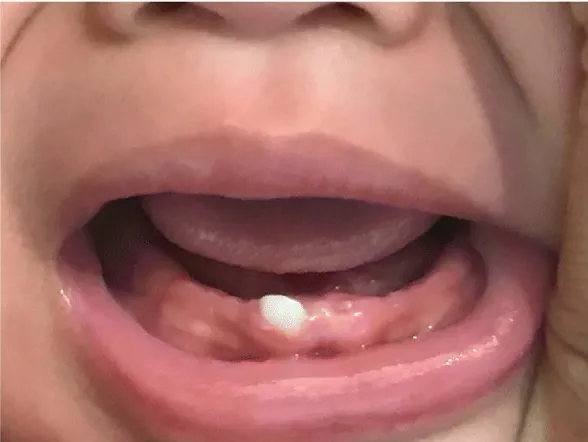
Appearance of oral cavity 10 months after extraction.
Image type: medical_photograph (oral_photograph)